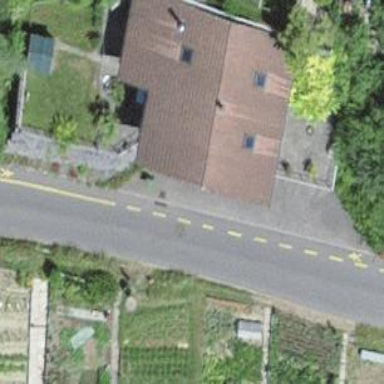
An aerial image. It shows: Gabled roof on residential building.